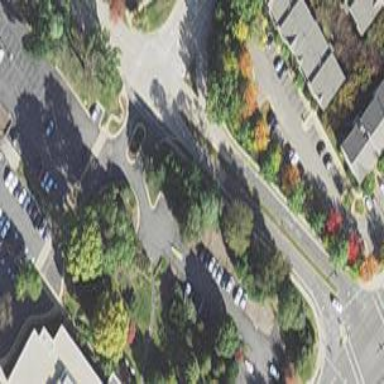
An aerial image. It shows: Asphalt driveway for service vehicles.